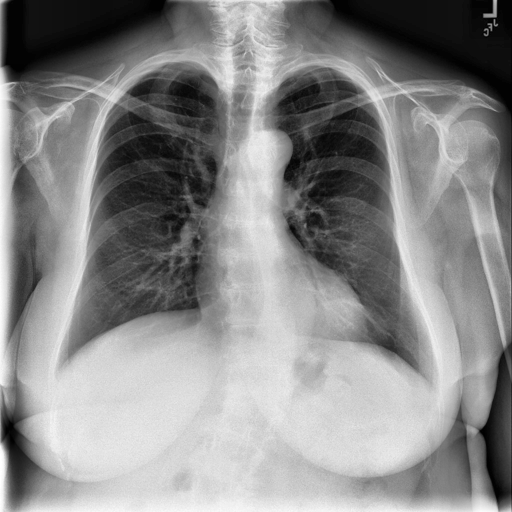
Finding: NORMAL